Question: I make "css3 animation website" and I want the user to be able to control the value by " range input" .
I want to make the result that in the range input appear in "value" but in jQuery not javascript

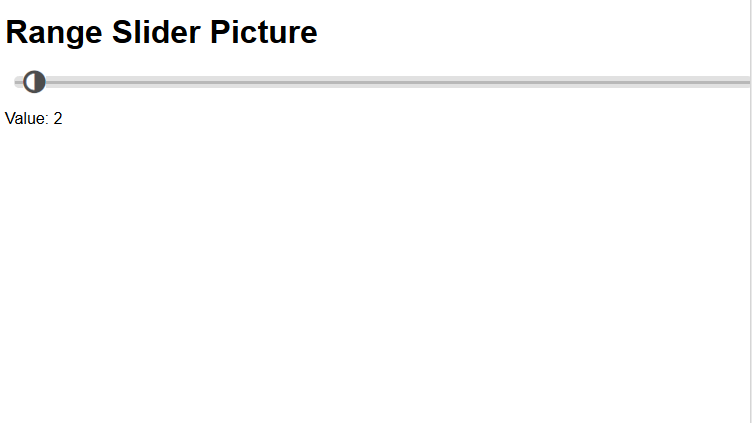
Answer: You can check for an 'input' event on the range input, and then set the HTML of the value of the range by using '$('#val').html($(this).val())'
See example below:
'''
$('input[type="range"]').on('input', function() {
$('#val').html($(this).val());
});
'''
'''
<script src="https://ajax.googleapis.com/ajax/libs/jquery/2.1.1/jquery.min.js"></script>
<input type="range" />
<p>Value: <span id="val">50</span>
'''